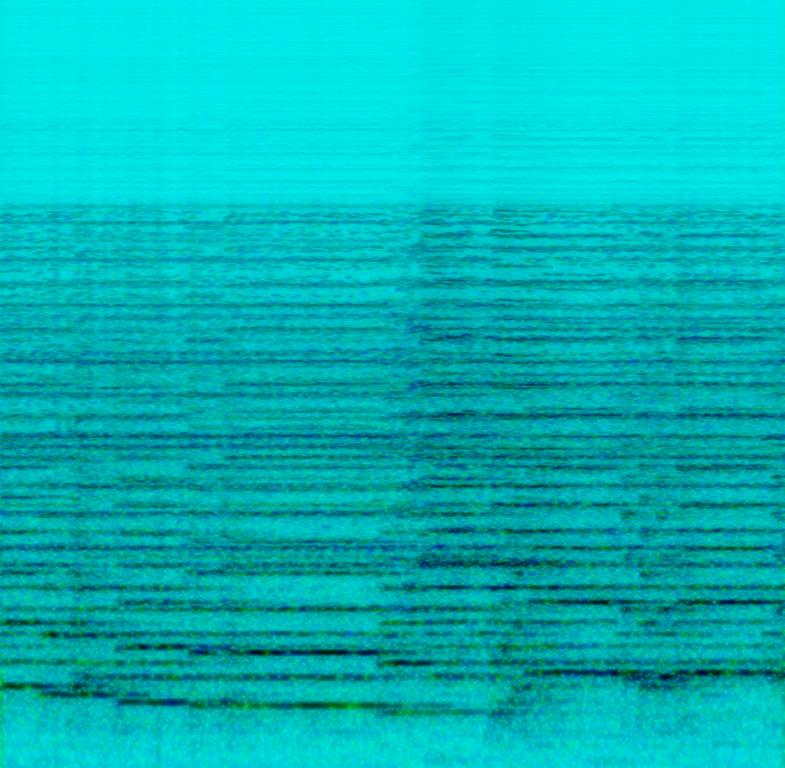
This is a classical music piece that is being performed live by a philharmonic orchestra. There is a wide array of instruments in the brass and the strings sections playing an epic tune. There is a grandiose atmosphere to this piece. It could be used in the soundtrack of an adventure movie where the protagonist begins his odyssey and explores wonderful scenes.